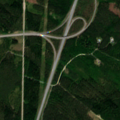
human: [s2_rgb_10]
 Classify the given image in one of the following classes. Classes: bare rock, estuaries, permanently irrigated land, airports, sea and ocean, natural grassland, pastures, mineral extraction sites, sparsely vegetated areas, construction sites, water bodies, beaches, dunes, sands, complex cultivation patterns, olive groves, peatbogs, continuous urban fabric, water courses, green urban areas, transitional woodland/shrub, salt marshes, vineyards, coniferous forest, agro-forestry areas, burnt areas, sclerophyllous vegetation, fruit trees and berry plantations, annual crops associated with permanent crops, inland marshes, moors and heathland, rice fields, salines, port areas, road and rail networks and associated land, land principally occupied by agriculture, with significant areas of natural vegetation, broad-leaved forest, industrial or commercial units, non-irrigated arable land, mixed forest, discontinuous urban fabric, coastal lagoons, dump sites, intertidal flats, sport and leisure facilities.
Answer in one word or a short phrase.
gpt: coniferous forest, mixed forest, transitional woodland/shrub